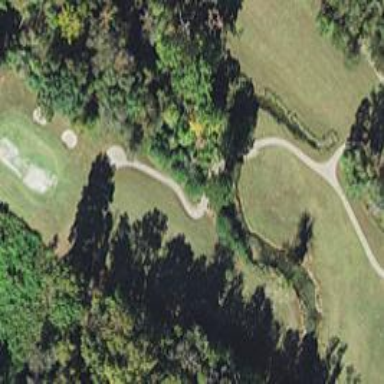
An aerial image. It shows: Service road that includes bridge over golf cart path.